Interaction volume radius: 10 \u00c5
Interaction volume height: 25 \u00c5
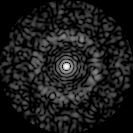
Disorder parameter: 0.8427